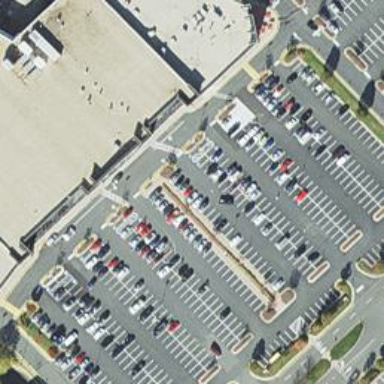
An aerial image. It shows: Parking space.